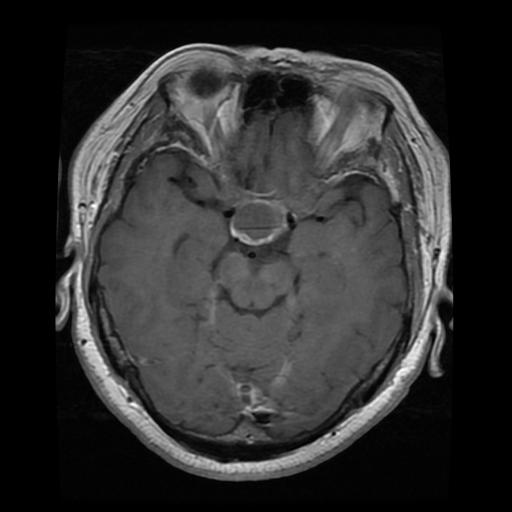
Label: pituitary